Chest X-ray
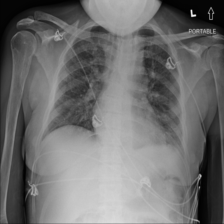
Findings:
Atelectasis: negative
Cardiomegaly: negative
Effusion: positive
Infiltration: positive
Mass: negative
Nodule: negative
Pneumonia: negative
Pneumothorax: negative
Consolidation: negative
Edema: negative
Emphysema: negative
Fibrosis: negative
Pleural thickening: negative
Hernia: negative